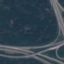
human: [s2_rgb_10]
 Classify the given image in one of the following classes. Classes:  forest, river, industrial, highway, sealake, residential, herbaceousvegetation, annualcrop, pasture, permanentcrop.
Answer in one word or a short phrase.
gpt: Highway